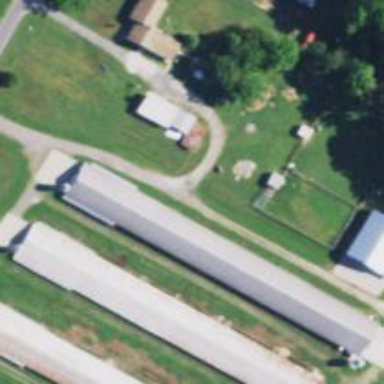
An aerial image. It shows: Farm auxiliary building.